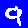
Digit: 9